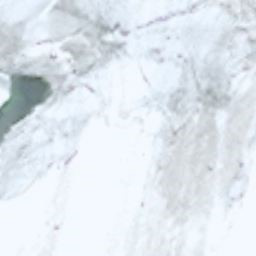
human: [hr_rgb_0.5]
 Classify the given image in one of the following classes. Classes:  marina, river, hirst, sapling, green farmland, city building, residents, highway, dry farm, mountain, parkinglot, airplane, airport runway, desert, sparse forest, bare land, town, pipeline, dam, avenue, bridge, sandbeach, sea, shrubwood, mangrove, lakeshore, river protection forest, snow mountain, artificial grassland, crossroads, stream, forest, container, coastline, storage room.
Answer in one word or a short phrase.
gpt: snow mountain